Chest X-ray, PA view. Patient: 65 years old, sex F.
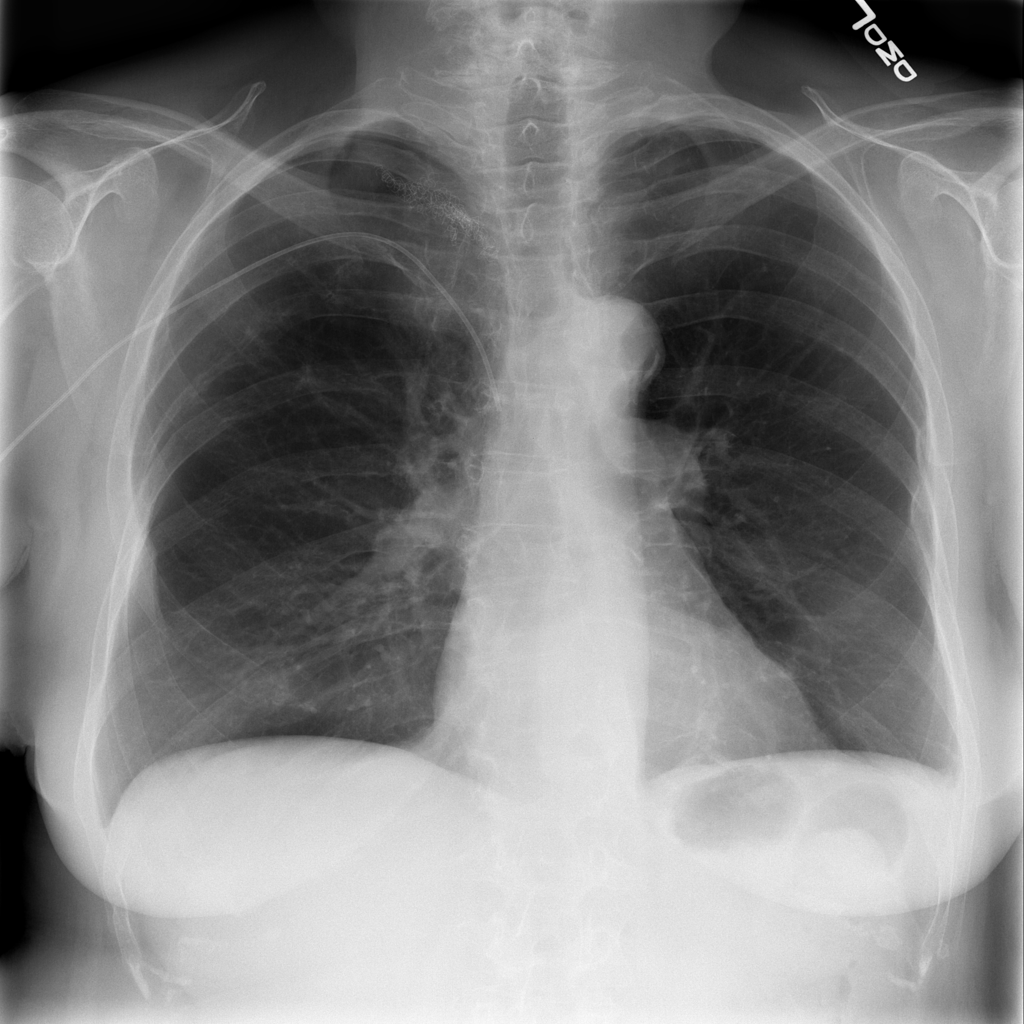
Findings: Pleural_Thickening